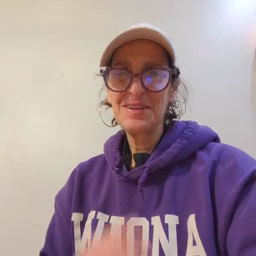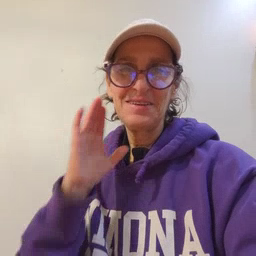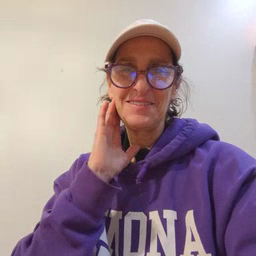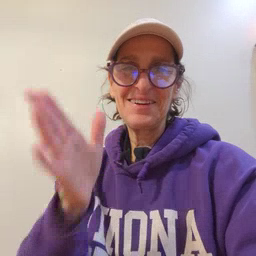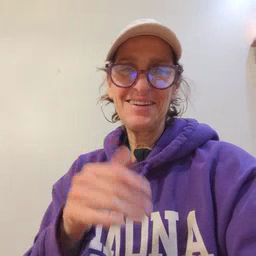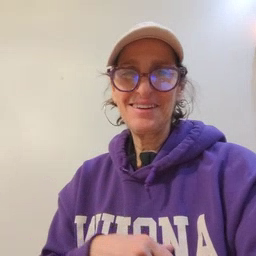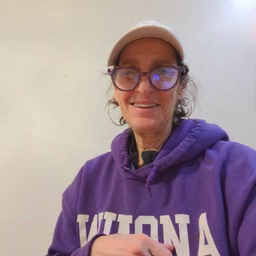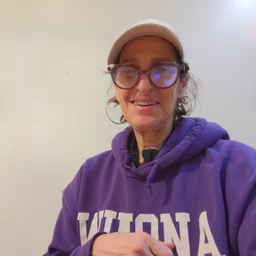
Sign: will